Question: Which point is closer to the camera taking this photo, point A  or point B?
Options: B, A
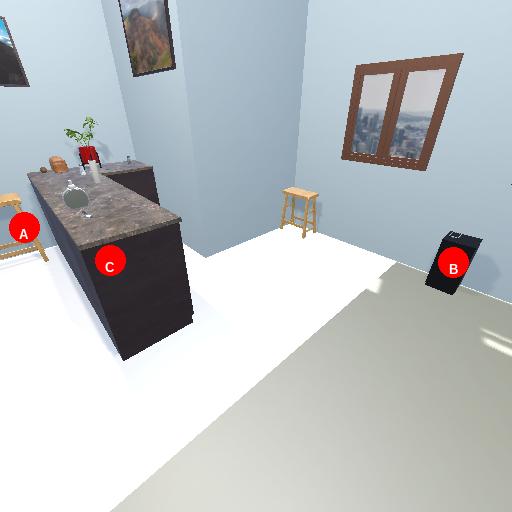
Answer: B